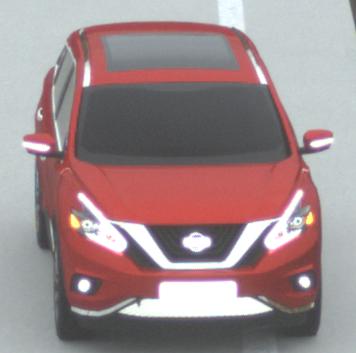
Make: Nissan
Model: Murano
Detailed model: Gen. 3 Z52
Model produced from: 2015
Doors: 5
Color: red
Road condition: dry road
Daytime: midday
Contrast: low contrast